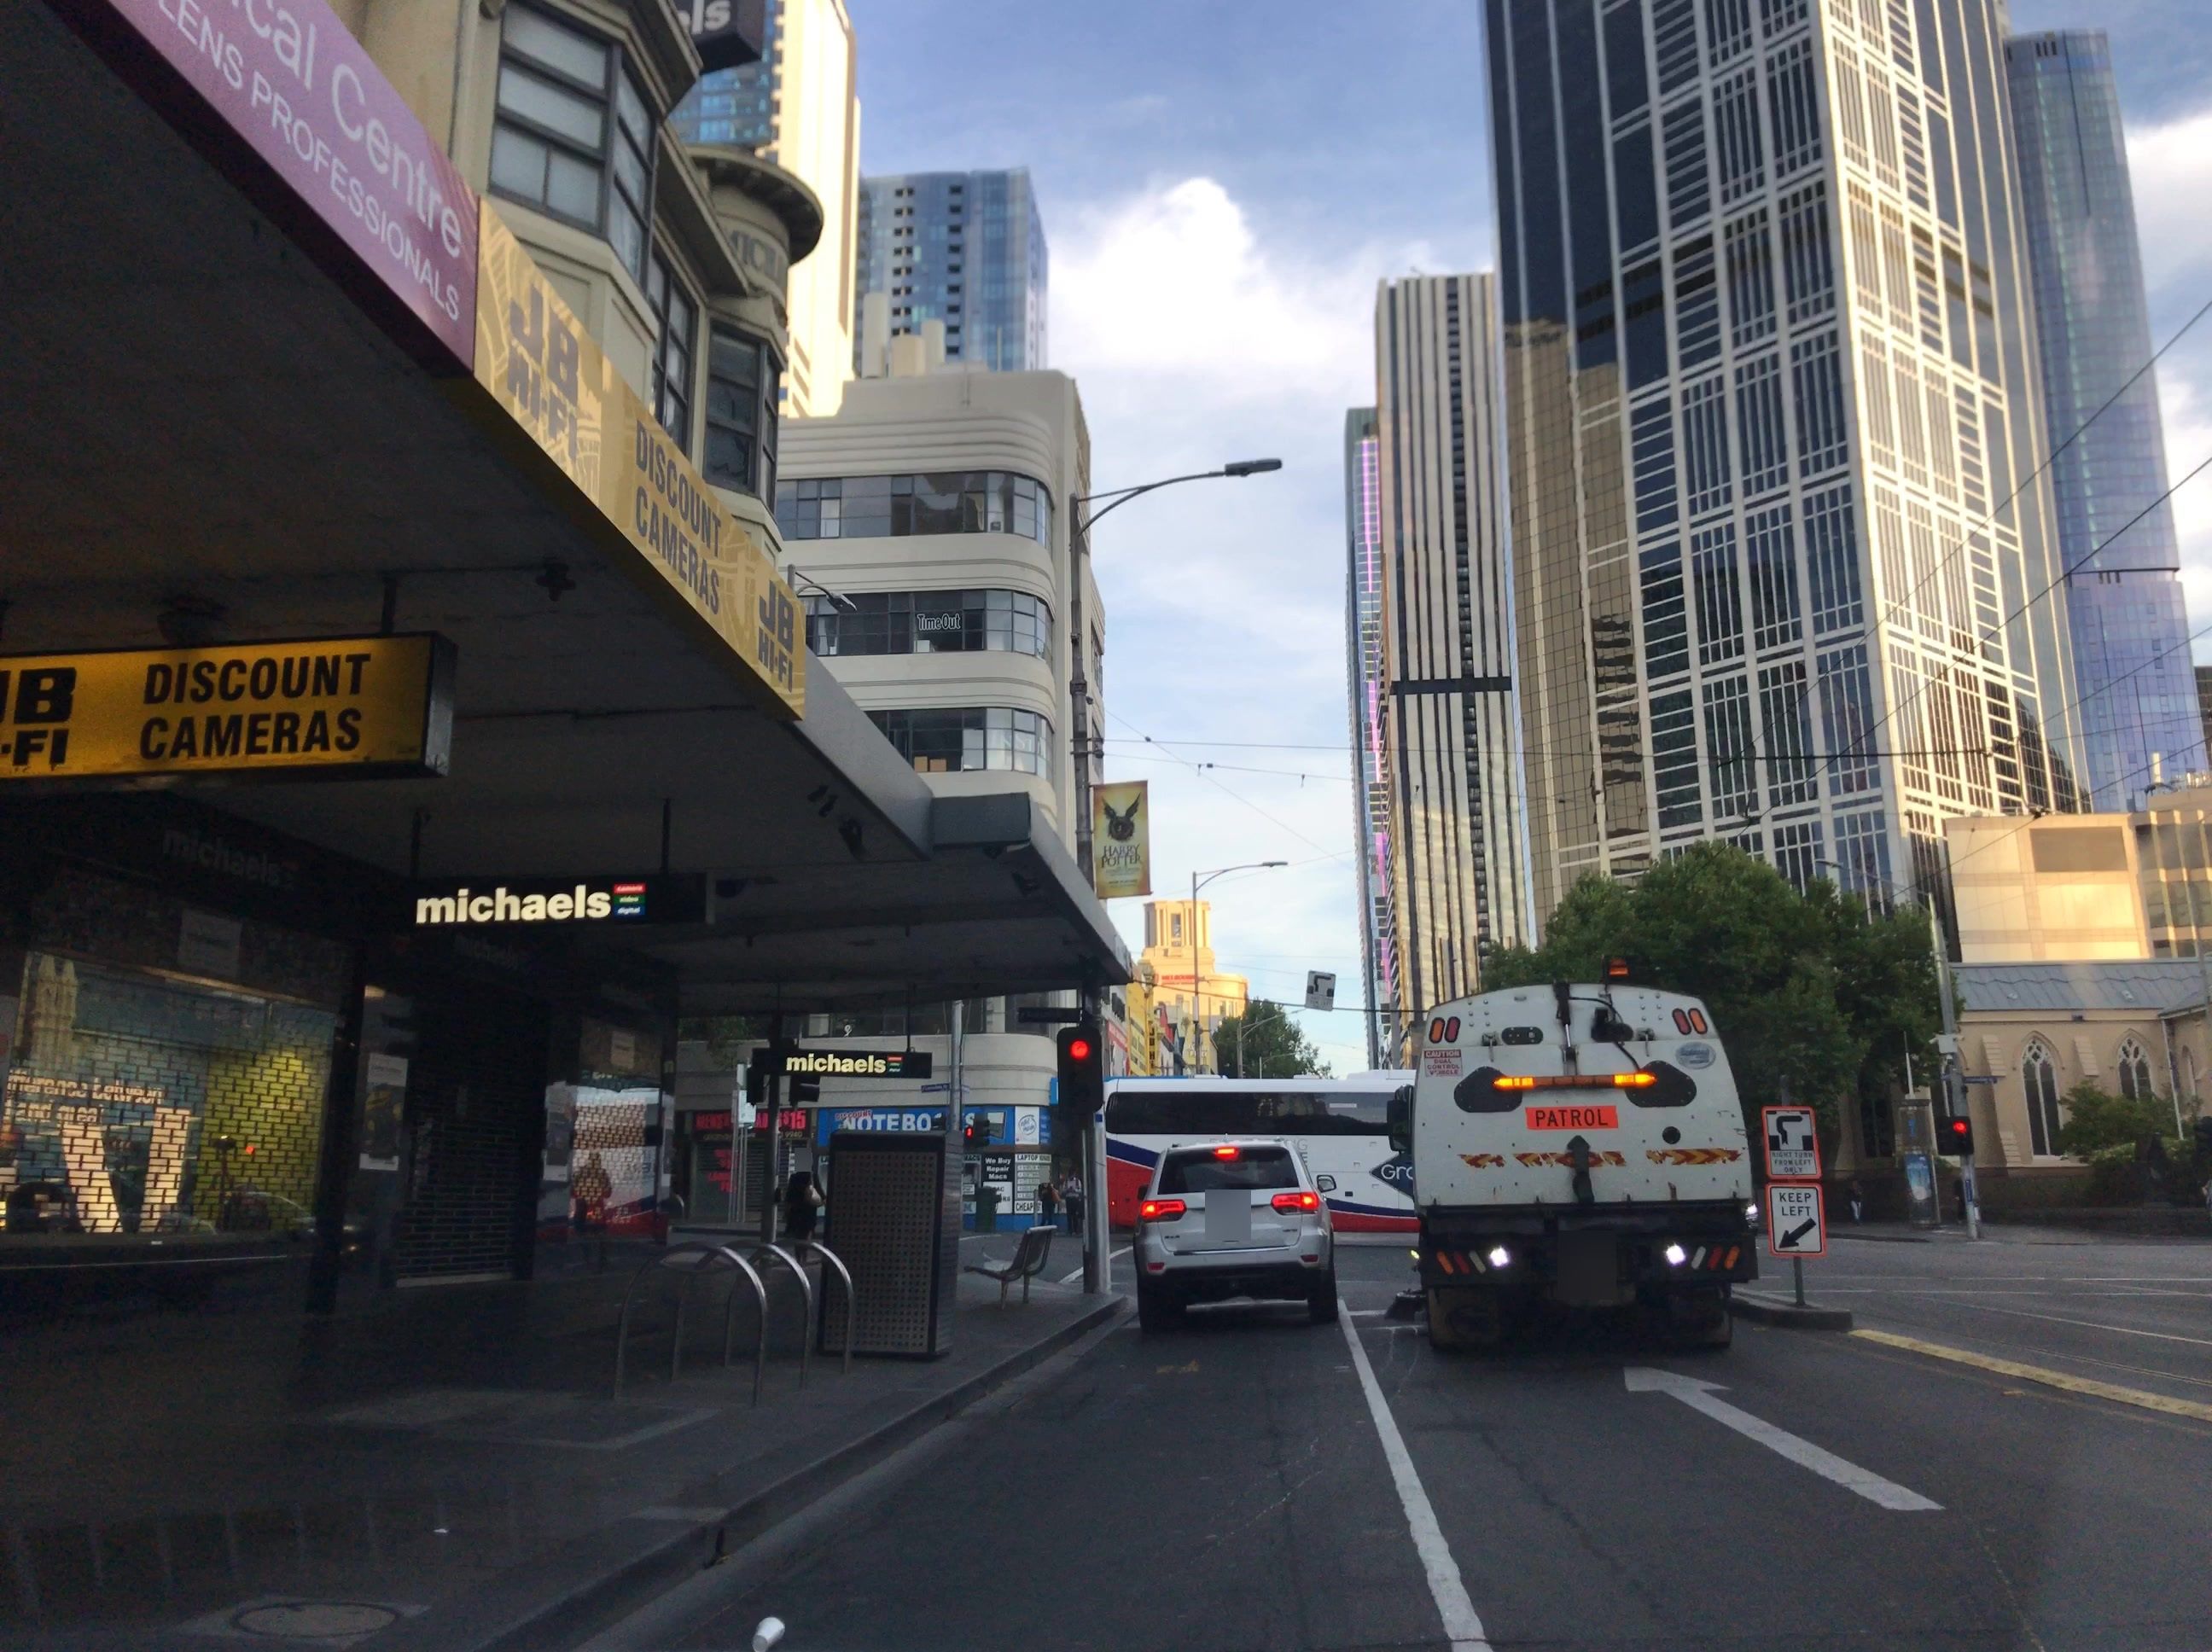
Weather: clear
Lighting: day
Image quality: good
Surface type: driving surface
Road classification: corridor
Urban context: urban centre
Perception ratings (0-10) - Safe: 1.46, Lively: 5.53, Beautiful: 5.89, Boring: 2.97, Depressing: 1.22, Wealthy: 5.99